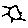
Label: sun